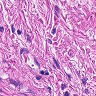
Metastatic tissue present: no